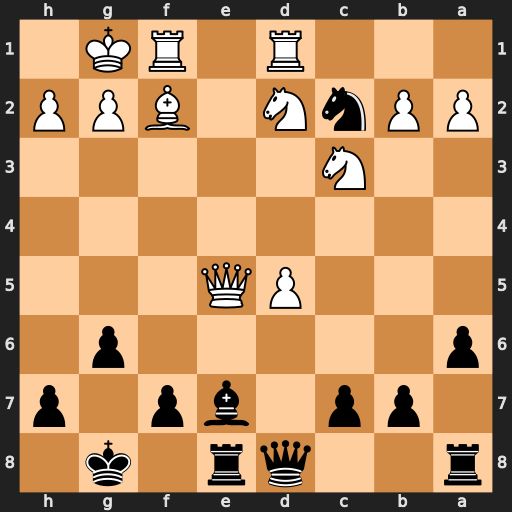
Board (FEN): r2qr1k1/1pp1bp1p/p5p1/3PQ3/8/2N5/PPnN1BPP/3R1RK1
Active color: b
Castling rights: -
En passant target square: -
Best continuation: Bd6 Qxe8+ Qxe8